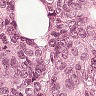
Metastatic tissue present: yes